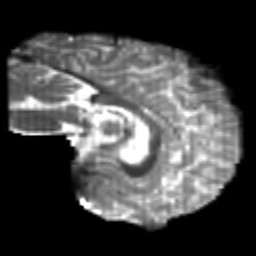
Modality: T2w
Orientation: sagittal
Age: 23
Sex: male
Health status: healthy
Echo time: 0.074 s